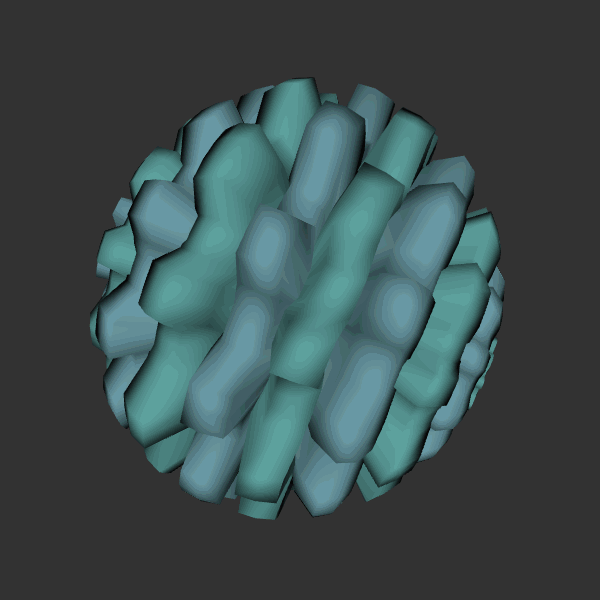
Background: dark